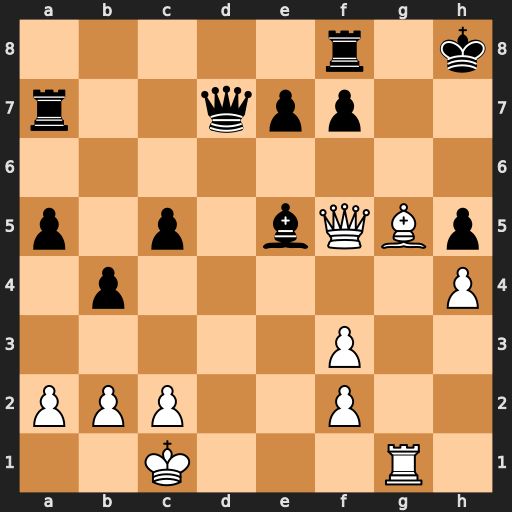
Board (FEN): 5r1k/r2qpp2/8/p1p1bQBp/1p5P/5P2/PPP2P2/2K3R1
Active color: w
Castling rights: -
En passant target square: -
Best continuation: Bf6+ Bxf6 Qxh5#